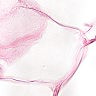
Metastatic tissue present: no